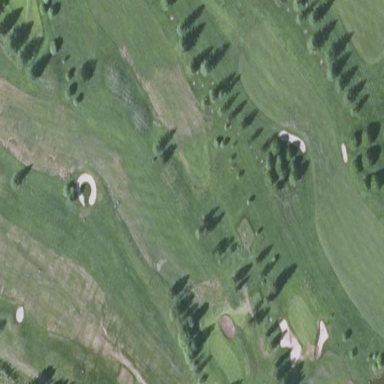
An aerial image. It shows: Grassy area designated as golf fairway.